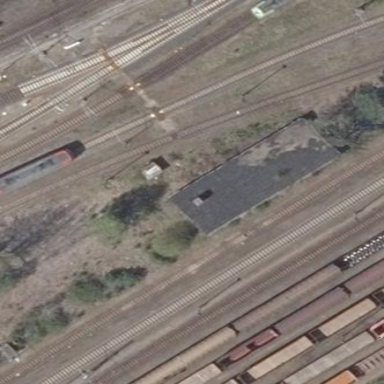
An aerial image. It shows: Industrial building.